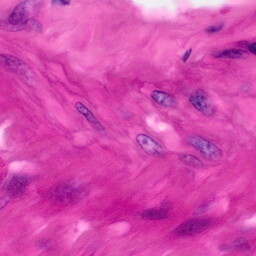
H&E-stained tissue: Pancreatic